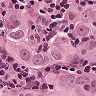
Metastatic tissue present: yes